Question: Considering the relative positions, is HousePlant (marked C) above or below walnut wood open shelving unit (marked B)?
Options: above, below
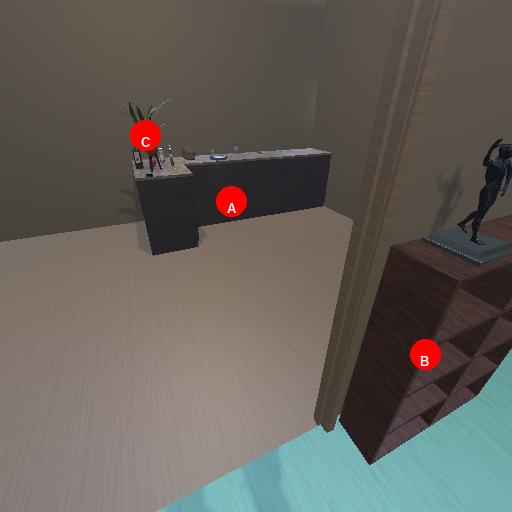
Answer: above